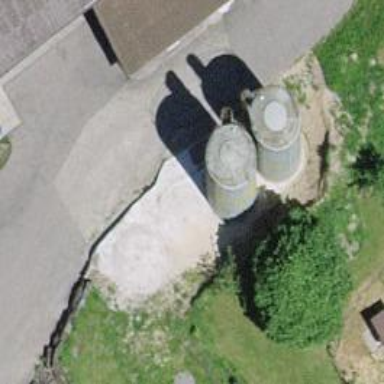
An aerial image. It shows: Silo.